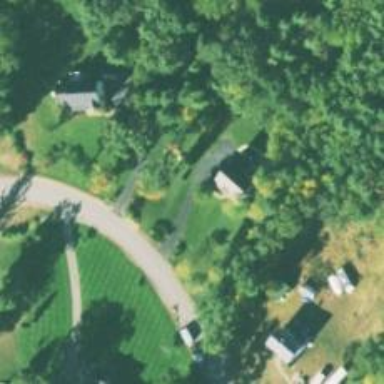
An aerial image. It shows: Driveway.